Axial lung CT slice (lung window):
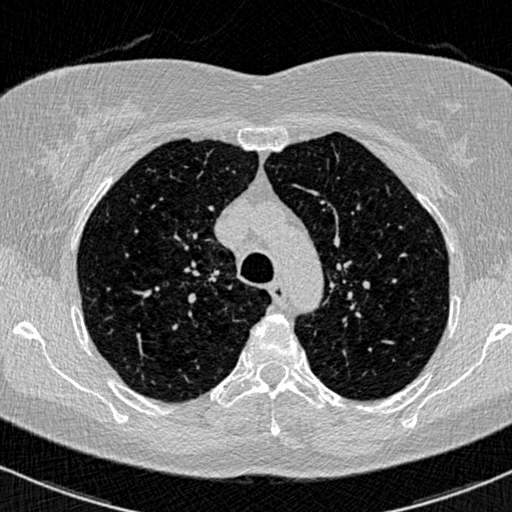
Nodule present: no